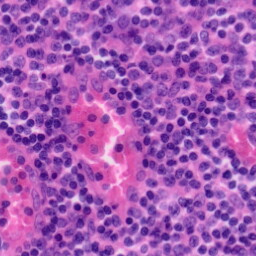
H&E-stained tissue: Tonsil